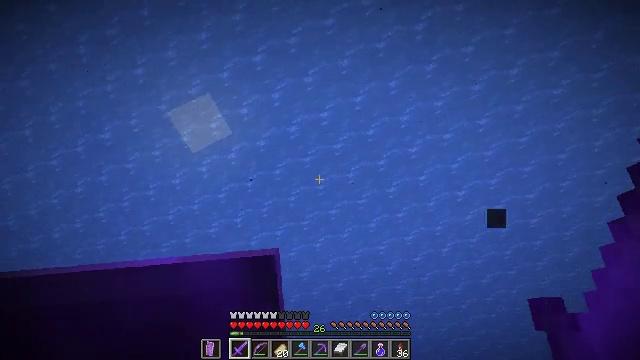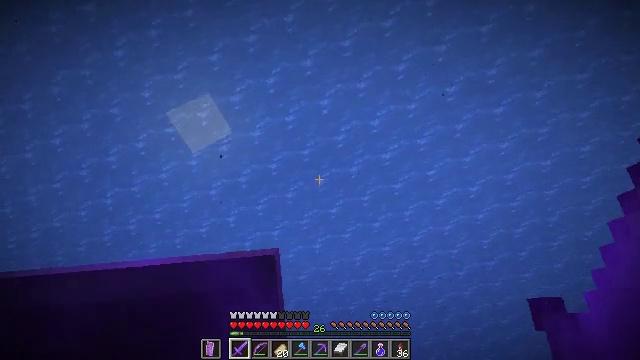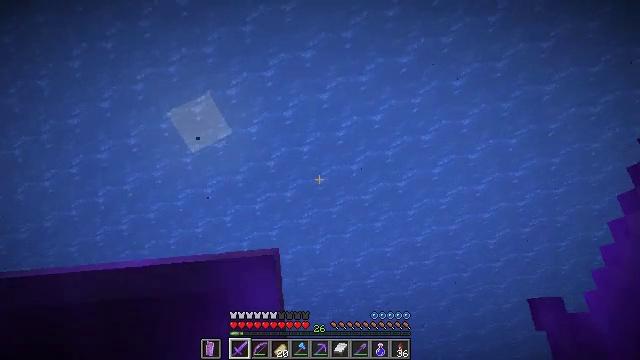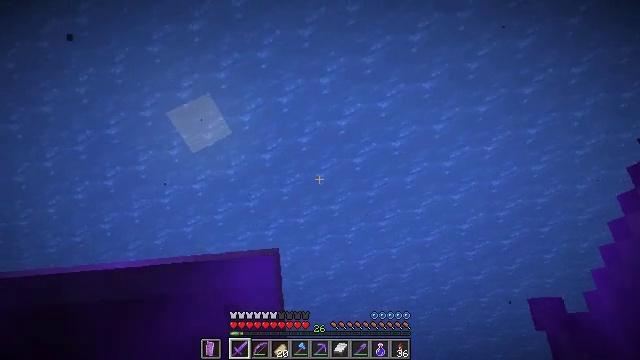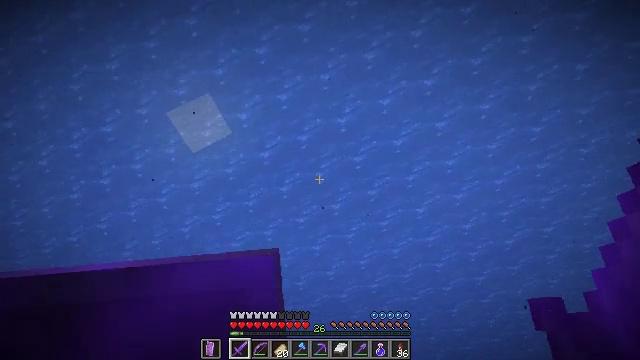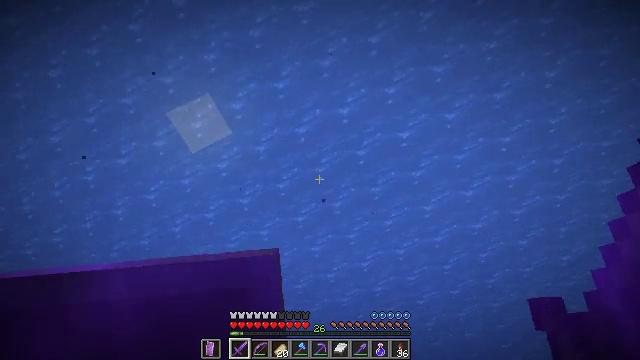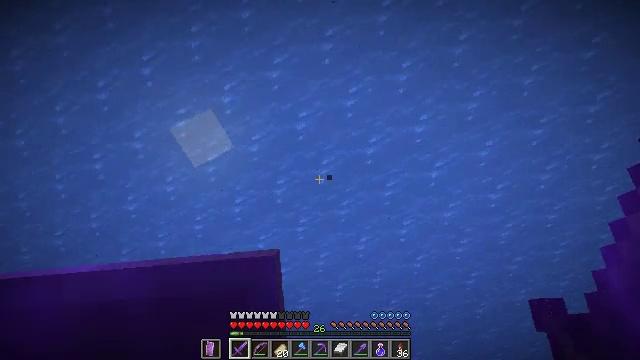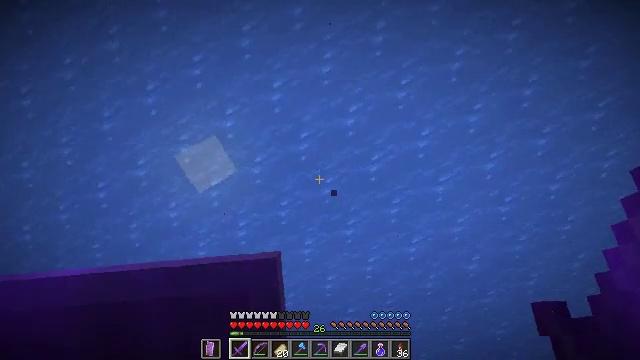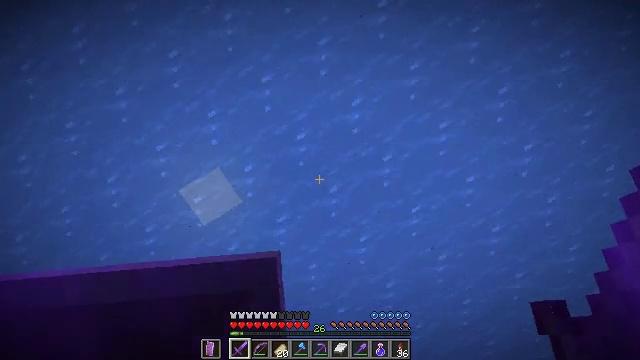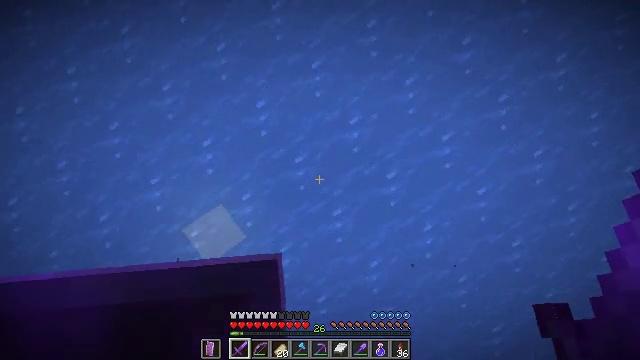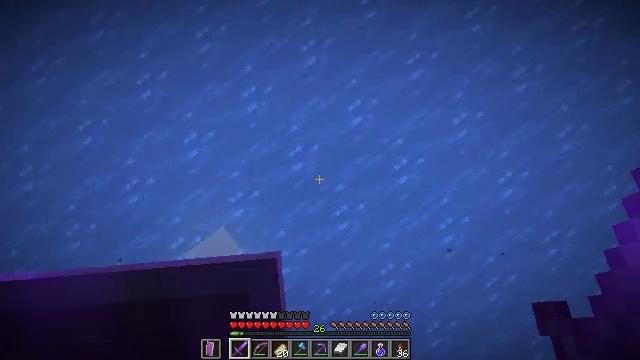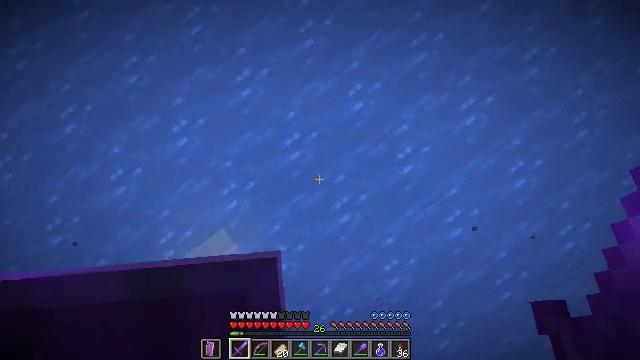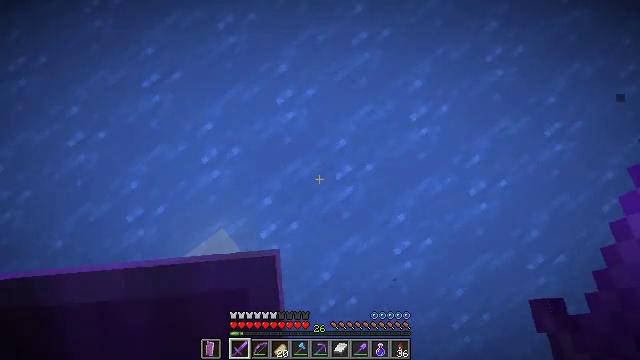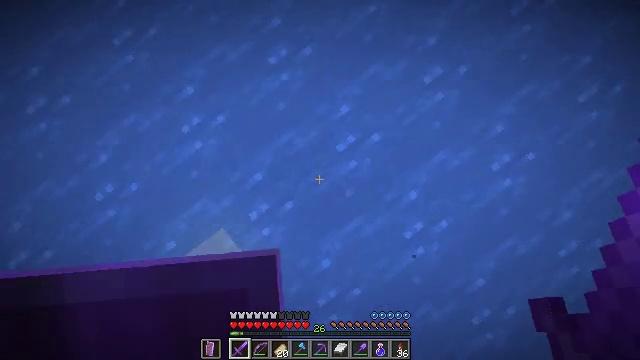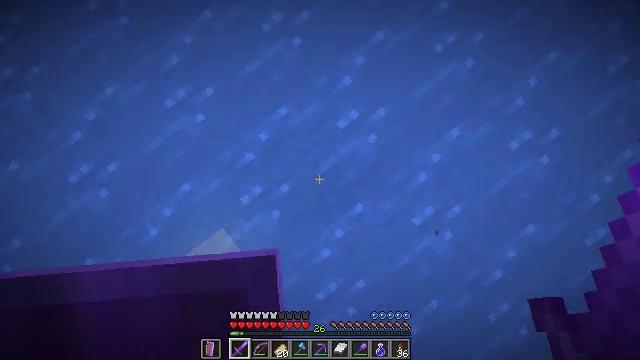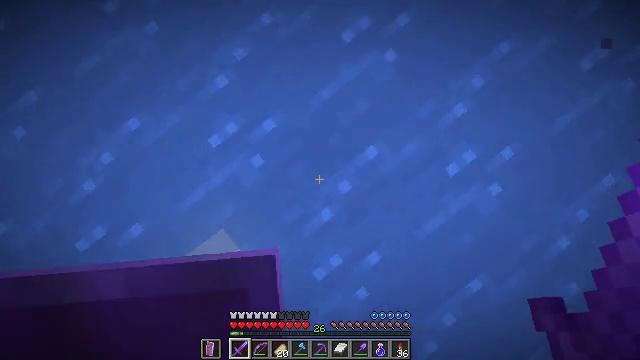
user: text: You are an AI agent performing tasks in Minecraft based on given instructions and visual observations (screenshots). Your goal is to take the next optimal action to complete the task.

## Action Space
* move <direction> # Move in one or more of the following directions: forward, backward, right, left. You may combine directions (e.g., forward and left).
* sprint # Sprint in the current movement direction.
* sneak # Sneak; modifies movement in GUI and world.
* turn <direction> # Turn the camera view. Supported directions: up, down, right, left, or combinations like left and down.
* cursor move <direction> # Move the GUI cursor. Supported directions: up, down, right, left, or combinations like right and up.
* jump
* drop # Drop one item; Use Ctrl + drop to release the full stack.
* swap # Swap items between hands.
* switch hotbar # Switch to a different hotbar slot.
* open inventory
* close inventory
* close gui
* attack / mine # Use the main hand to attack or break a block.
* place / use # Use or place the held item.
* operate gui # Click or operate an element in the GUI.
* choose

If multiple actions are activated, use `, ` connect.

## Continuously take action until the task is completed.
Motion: motion action
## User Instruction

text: Break the gravel block.
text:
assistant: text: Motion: move forward, jump
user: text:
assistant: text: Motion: move forward, jump
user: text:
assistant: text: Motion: move forward, jump
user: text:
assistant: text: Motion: move forward, jump
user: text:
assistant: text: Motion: move forward, jump
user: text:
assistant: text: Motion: move forward, turn left and up, jump
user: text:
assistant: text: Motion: move forward, turn left and up, jump
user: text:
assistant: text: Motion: move forward, turn left and up, jump
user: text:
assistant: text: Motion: move forward, turn left and up, jump
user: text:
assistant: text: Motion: move forward, turn left and up, jump
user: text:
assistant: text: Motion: move forward, jump
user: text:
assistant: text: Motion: move forward, jump
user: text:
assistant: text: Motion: move forward, jump
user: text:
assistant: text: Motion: move forward, jump
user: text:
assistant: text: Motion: move forward, jump
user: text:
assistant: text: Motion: move forward, jump
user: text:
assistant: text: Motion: move forward, turn left, jump
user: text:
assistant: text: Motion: move forward, turn left, jump
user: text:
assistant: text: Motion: move forward, turn left, jump
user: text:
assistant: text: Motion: move forward, turn left, jump
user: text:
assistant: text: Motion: move forward, turn left and down, jump
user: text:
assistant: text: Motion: turn left and down, jump
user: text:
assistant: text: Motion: turn left and down, jump
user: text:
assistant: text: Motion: turn left and down, jump
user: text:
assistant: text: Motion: turn left and down, jump
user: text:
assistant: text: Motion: turn left and down, jump
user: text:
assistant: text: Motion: turn left and down, jump
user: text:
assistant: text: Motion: turn left and down, jump
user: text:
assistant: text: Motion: turn left and down, jump
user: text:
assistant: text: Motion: jump